Question: This is a responsive theme: <URL>
If you view the site in an emulated mobile browser, the narrow version is shown (which is the desired behaviour).
<URL>
But if I view it on an actual mobile device, I see the desktop version.
What do I have to change to see the narrow layout on my phone?
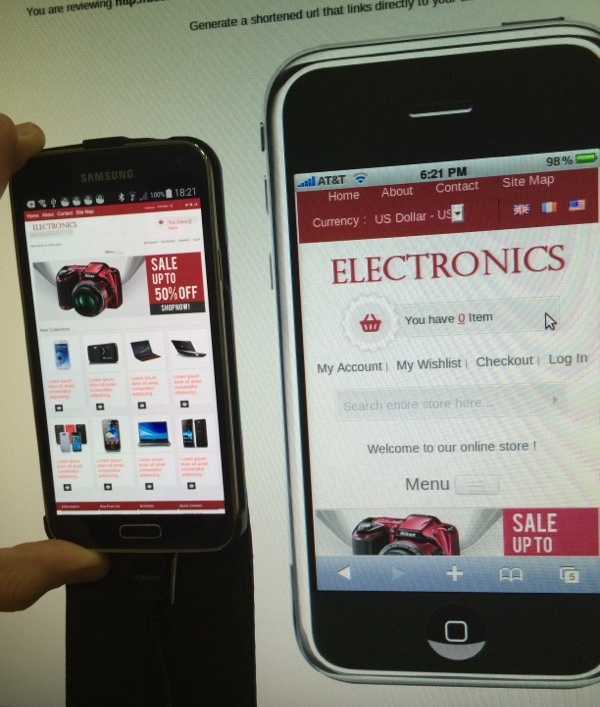
Answer: Add
'''
<meta name="viewport" content="width=device-width, initial-scale=1.0">
'''
to the head of your page, I think that's the source of your troubles.
Without this, smartphones will typically scale the page to fit, which isn't what you want with a responsive site.
Good luck!